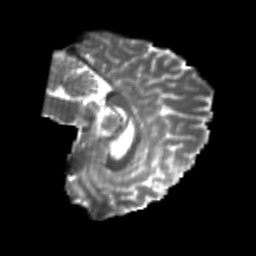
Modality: T2w
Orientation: sagittal
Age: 20
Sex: female
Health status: healthy
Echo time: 0.074 s